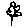
Label: flower